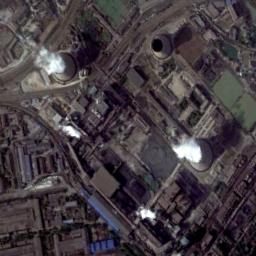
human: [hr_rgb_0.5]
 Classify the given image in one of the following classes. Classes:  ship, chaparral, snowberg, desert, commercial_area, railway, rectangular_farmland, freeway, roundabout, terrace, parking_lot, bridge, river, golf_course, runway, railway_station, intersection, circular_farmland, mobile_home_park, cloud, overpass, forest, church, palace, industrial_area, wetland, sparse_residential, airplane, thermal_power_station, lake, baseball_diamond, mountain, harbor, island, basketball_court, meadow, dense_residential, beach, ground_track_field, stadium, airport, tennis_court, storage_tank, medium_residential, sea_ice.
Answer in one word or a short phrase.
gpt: thermal_power_station